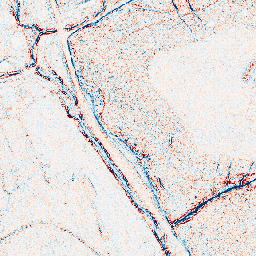
Category: edge_preserving
Decomposition family: anisotropic_diffusion
Decomposition parameters: iterations: 5
kappa: 100
gamma: 0.05
Upsampling method: area
Upsampling parameters: scale: 8
Upsampling scale: 8